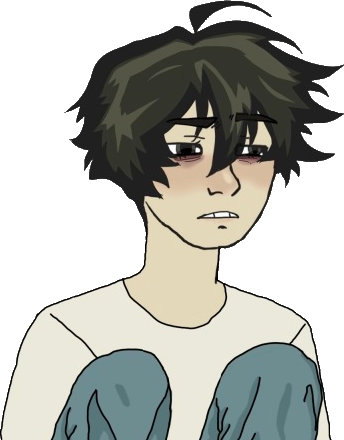
Label: 5_Twinkjak